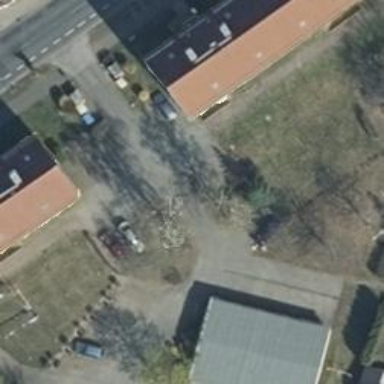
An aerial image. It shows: Living street.